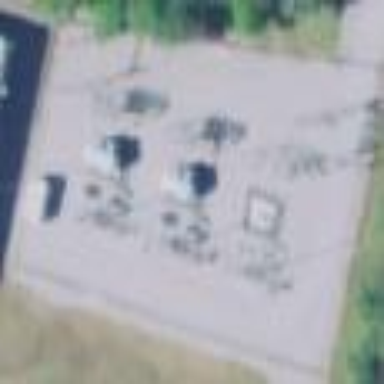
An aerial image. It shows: Industrial power substation surrounded by fence.